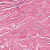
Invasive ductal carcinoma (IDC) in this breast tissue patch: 0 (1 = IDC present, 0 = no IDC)